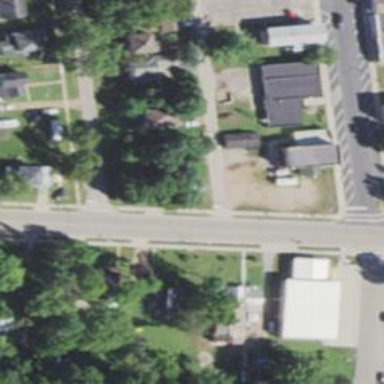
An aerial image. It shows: Alley classified as service road.